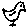
Label: bird